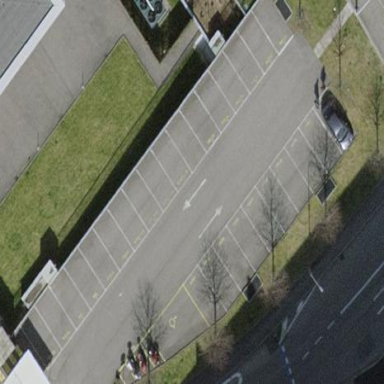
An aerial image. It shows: Parking area with surface.